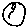
Label: moon